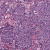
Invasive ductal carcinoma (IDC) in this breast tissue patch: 1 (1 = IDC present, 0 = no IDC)